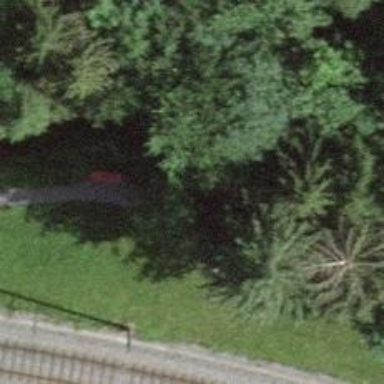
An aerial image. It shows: Bench.